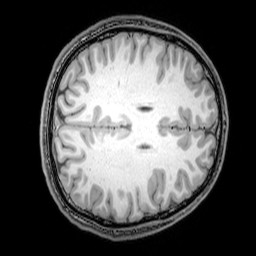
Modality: T1w
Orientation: axial
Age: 22
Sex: male
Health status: healthy
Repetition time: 0.081 s
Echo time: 0.037 s